Question: I'm looking for way to get code coverage in Visual Studio 2015 Community edition. I wasn't able to find a free tool for VS2013, so wondering if anything new has happened in VS2015.
I'm currently using OpenCover but that doesn't color my code like so. Or I wasn't able to figure it out.

If no free tool is available what is the best paid tool then? Any that are free for open source projects?
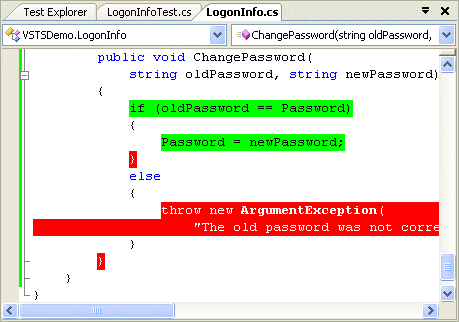
Answer: There is a visual studio extension called <URL>